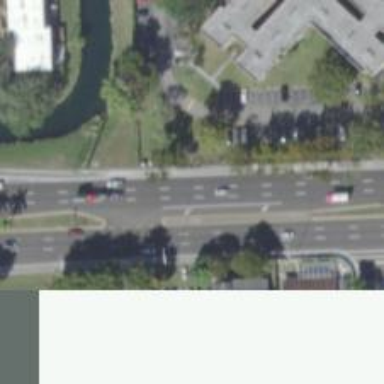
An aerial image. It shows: Primary highway with asphalt surface and separate sidewalk.